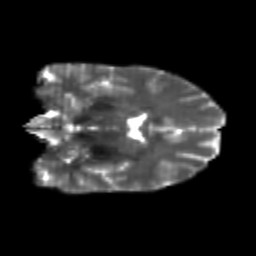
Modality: T2w
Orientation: coronal
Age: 23
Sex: female
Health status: healthy
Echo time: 0.074 s